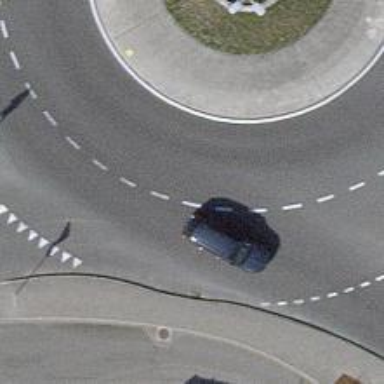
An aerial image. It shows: Asphalt road that is secondary route leading to roundabout.